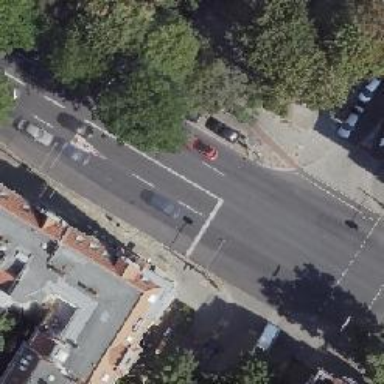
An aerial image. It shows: Secondary road with asphalt surface. There is cycle track on the left side. The parking on both sides is parallel to the street.